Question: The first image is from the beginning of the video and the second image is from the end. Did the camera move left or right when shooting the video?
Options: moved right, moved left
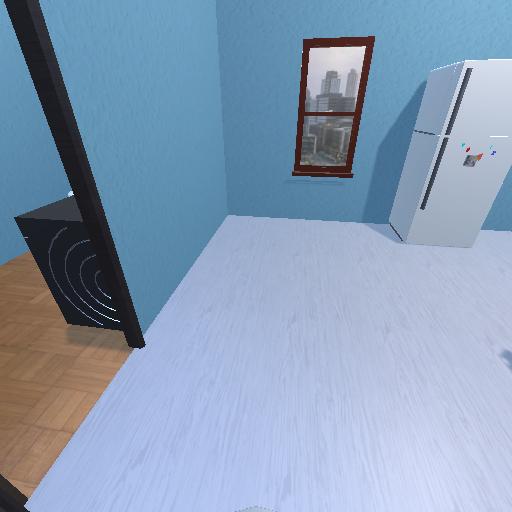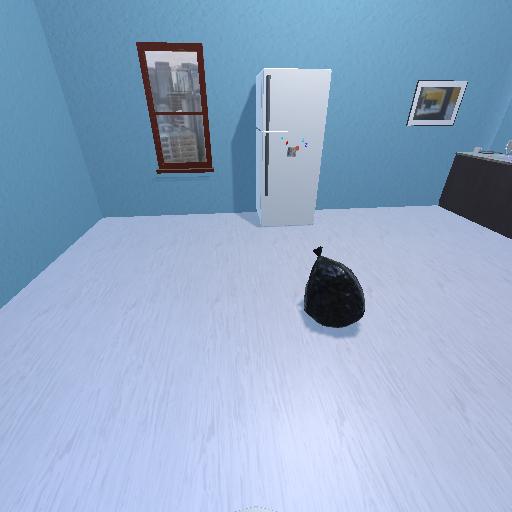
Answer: moved right